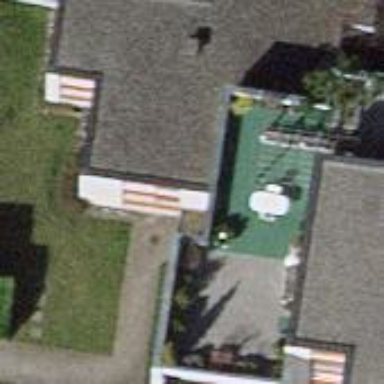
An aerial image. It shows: Terrace building.